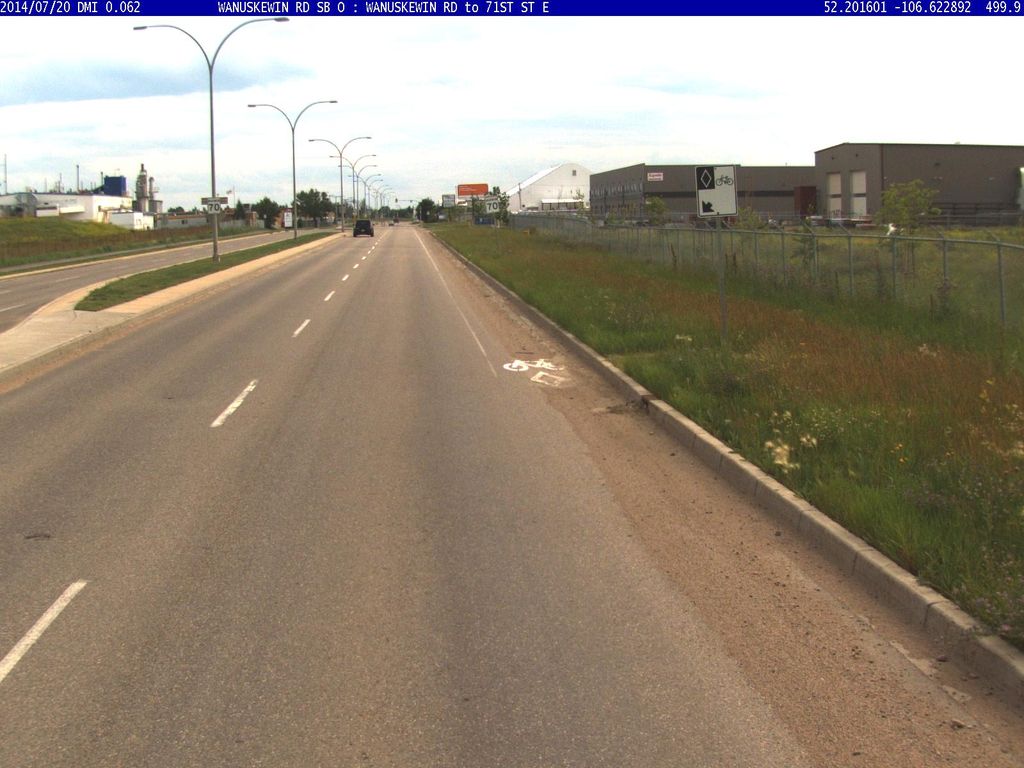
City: saskatoon